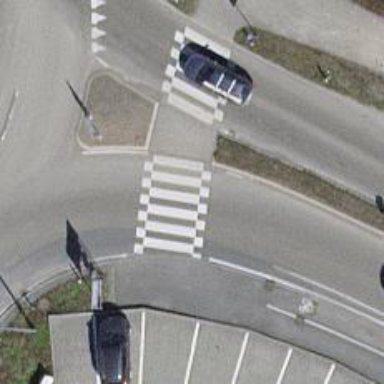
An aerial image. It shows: Asphalt cycleway with crossing.